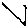
Label: line